Interaction volume radius: 5 \u00c5
Interaction volume height: 10 \u00c5
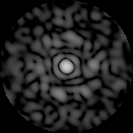
Disorder parameter: 0.841